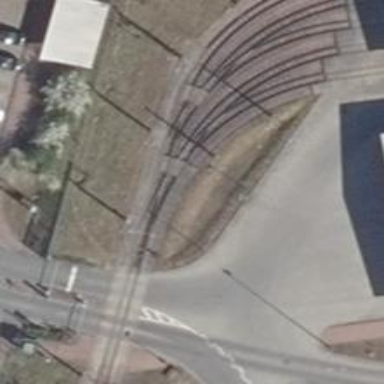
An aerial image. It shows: Railway switch with turnout to the right.